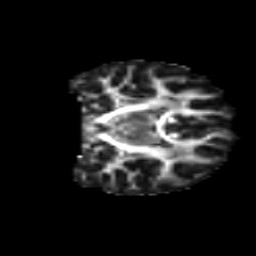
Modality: FA
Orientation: coronal
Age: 15
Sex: male
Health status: ill
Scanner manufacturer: ge
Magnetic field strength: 3 T
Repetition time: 6.752 s
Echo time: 0.079 s